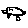
Label: car